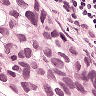
Metastatic tissue present: yes